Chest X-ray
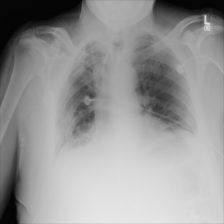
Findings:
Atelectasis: positive
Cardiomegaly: negative
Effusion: positive
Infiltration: negative
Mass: negative
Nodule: negative
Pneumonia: negative
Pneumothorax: negative
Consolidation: negative
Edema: negative
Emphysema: negative
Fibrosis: negative
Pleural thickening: negative
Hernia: negative